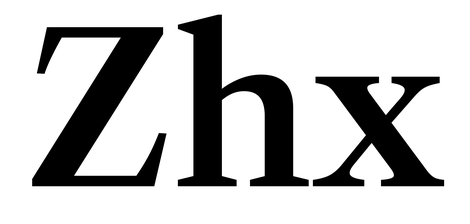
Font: LibreCaslonText_SemiBold